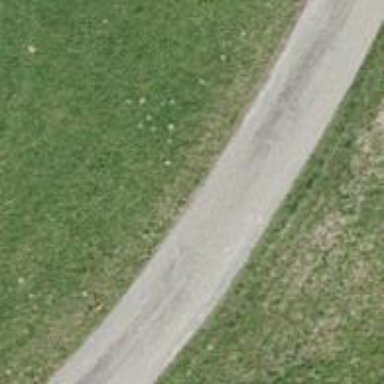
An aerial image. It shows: Unclassified road with asphalt surface.